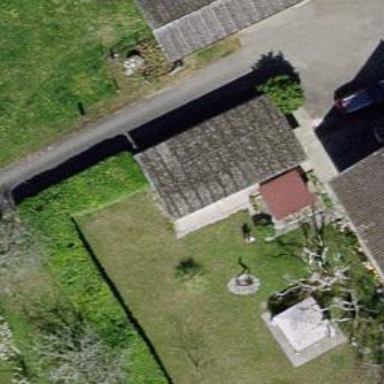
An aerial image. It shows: Shed building.